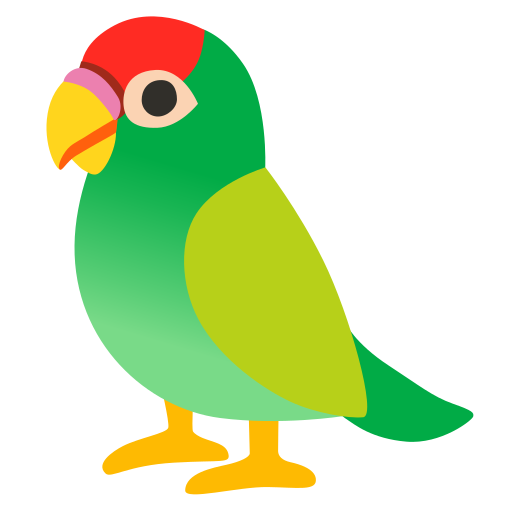
Emoji: 🦜